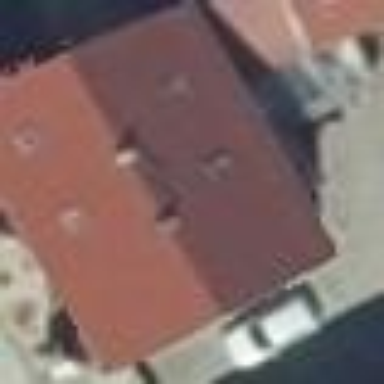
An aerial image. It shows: Residential building.